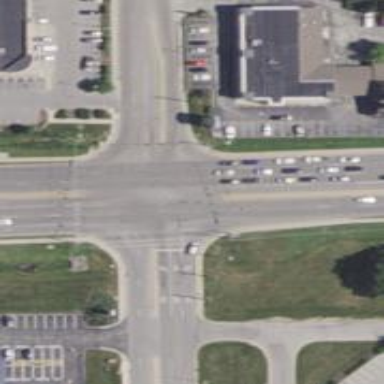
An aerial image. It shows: Primary highway with separate sidewalk.